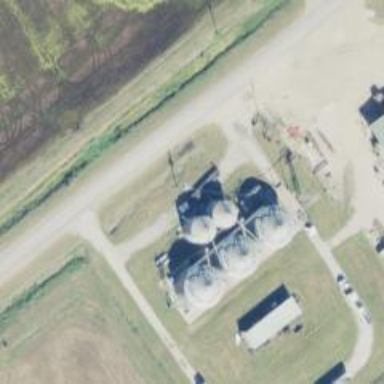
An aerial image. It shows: Silo.